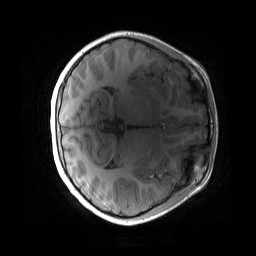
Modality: T1w
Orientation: axial
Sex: female
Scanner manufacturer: siemens
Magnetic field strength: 3 T
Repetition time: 1.9 s
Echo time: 0.00243 s